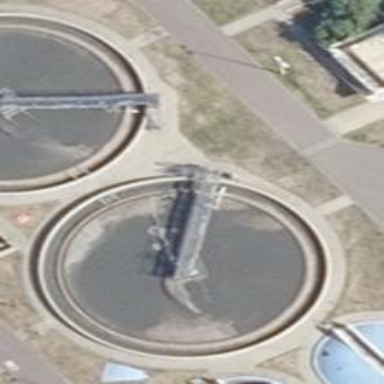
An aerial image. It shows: Image of wastewater.